Question: Is it possible to draw names along an oval in HTML5 using javascript? The goal is to be able to add names along an arbitrary offset on the oval like the attached image.

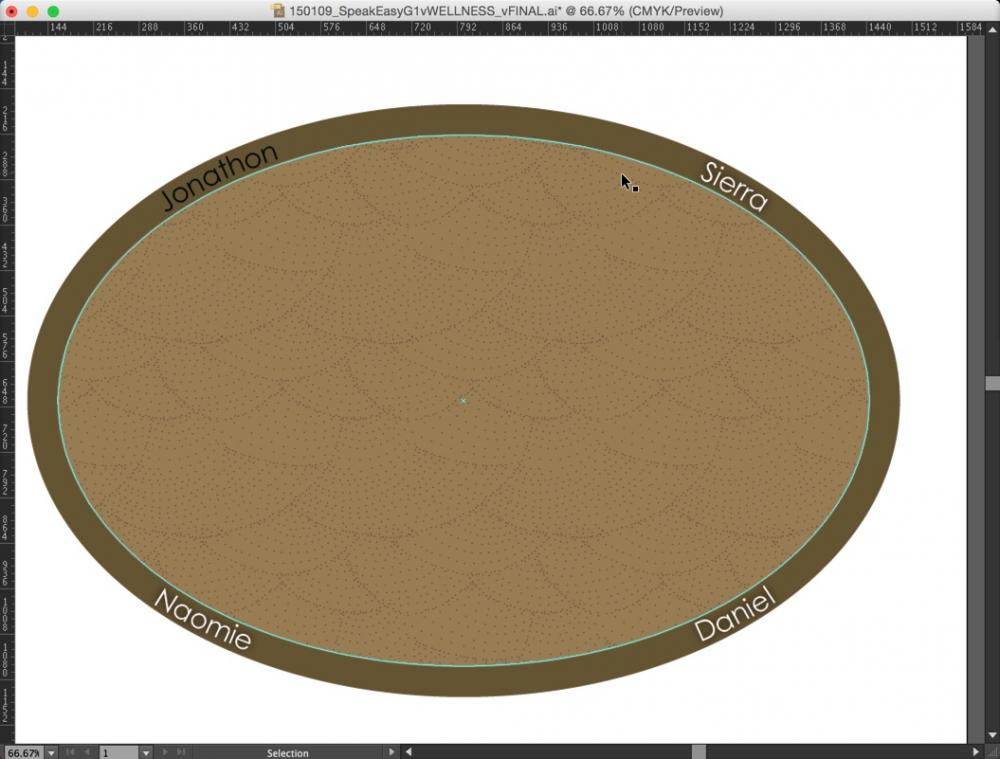
Answer: You could simply use 'svg''s 'textPath' element to achieve this.
'''
<svg width="300" height="150" viewBox="0 -15 200 130">
<path d="M0,50 c0,-65 200,-65 200,0 c0,65 -200,65 -200,0" fill="#645432" />
<path id="shape2" d="M0,50 c0,65 200,65 200,0 c0,-65 -200,-65 -200,0" fill="none" />
<path id="shape" d="M12,50 c0,-52 180,-52 176,0 c0,52 -180,52 -176,0" fill="#987C54" stroke="#8BAC96" />
<text><textPath startOffset="30" xlink:href="#shape">Jonathon</textPath></text>
<text><textPath startOffset="150" xlink:href="#shape">Sierra</textPath></text>
<text><textPath startOffset="40" xlink:href="#shape2">Naomie</textPath></text>
<text><textPath startOffset="170" xlink:href="#shape2">Daniel</textPath></text>
</svg>
'''